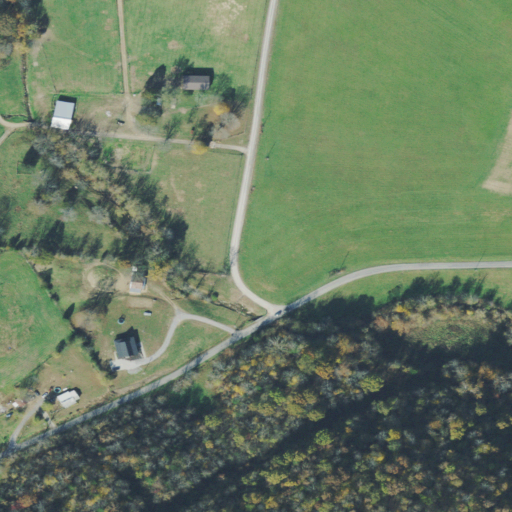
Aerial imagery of valley in Tennessee named Creasy Hollow containing pasture, mixed forest, deciduous forest, open development, medium intensity development, and low intensity development